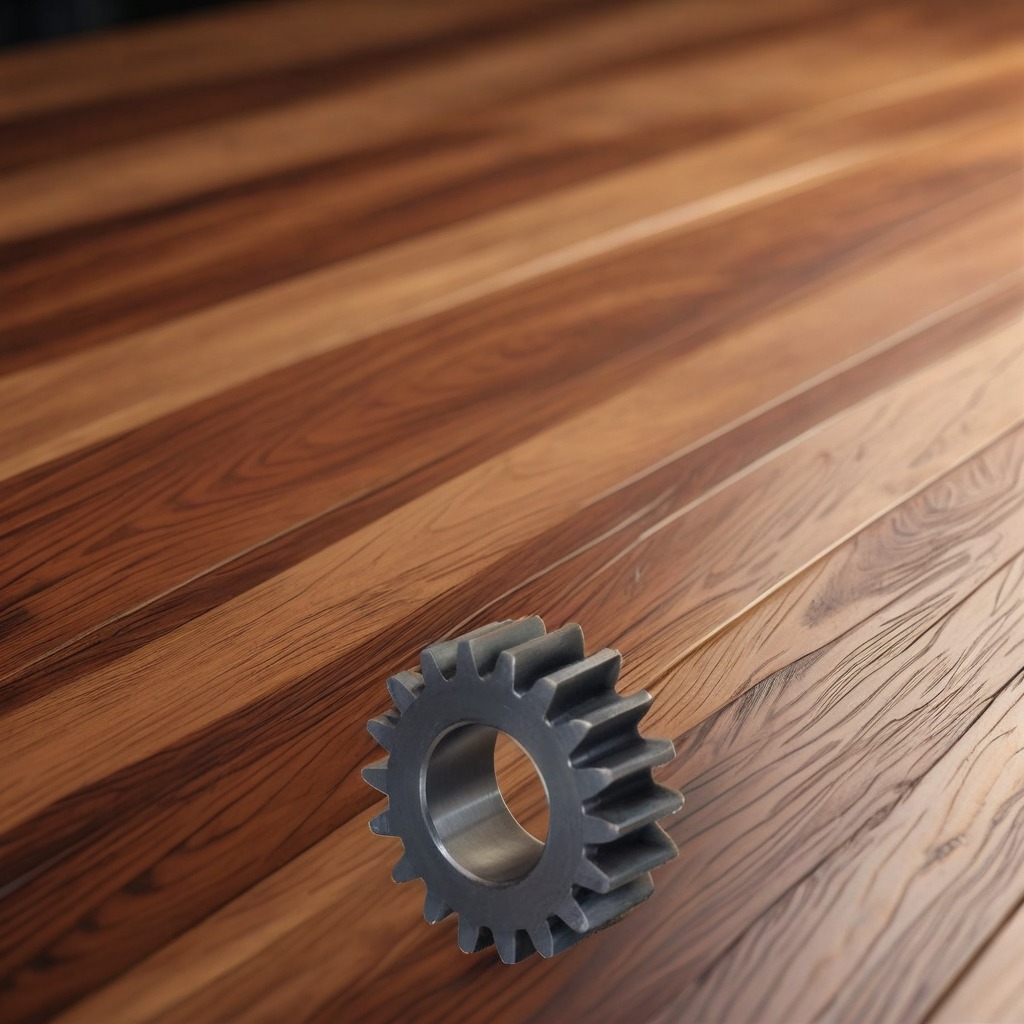
A steel gear with teeth is lying on a wooden table in a carpentry studio.